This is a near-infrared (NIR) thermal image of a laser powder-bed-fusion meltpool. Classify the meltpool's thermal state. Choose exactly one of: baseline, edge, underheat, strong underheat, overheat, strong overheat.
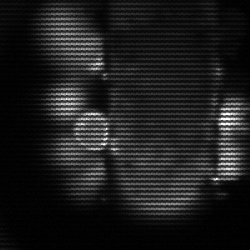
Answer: strong underheat